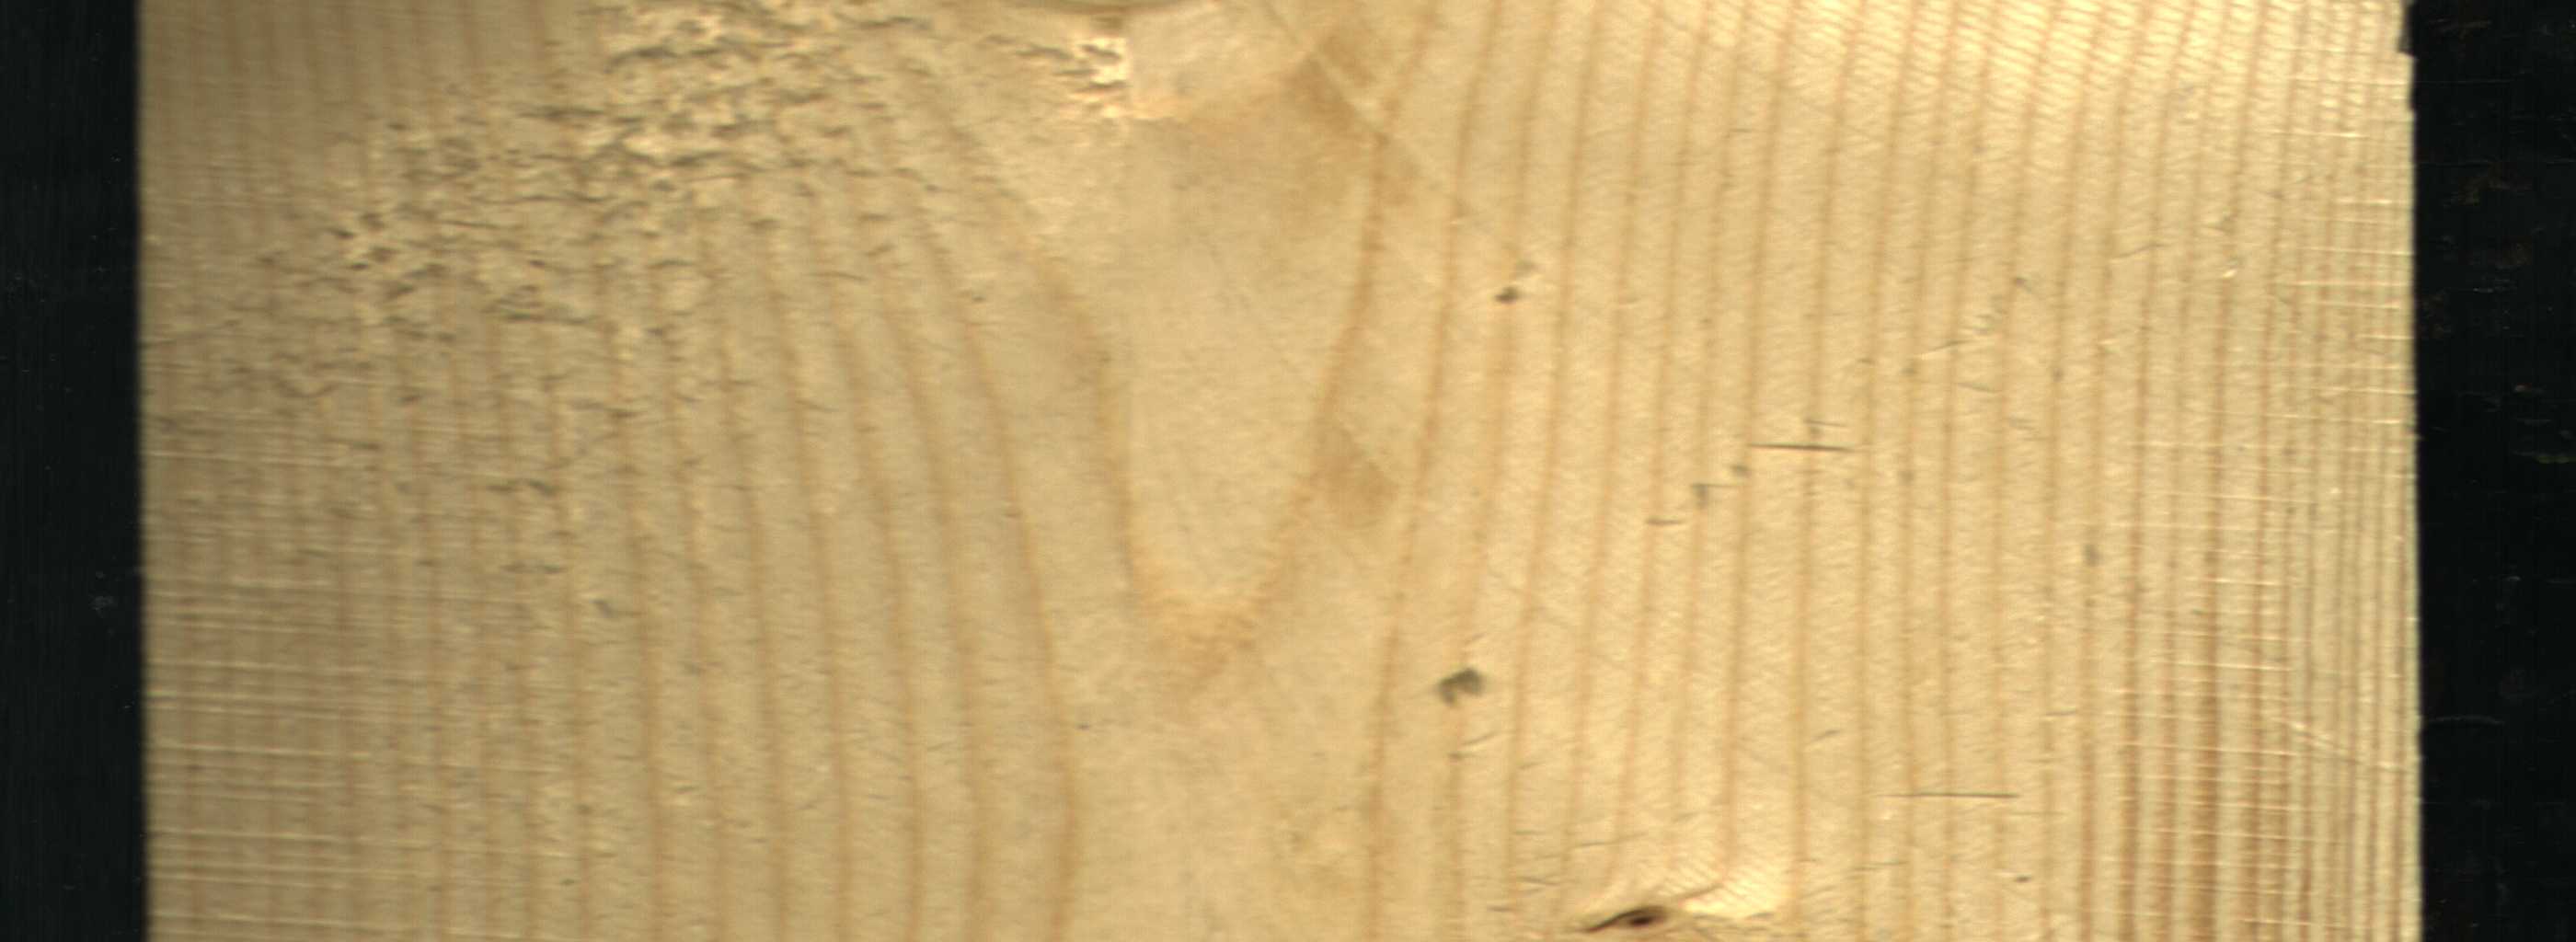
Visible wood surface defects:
Live_Knot